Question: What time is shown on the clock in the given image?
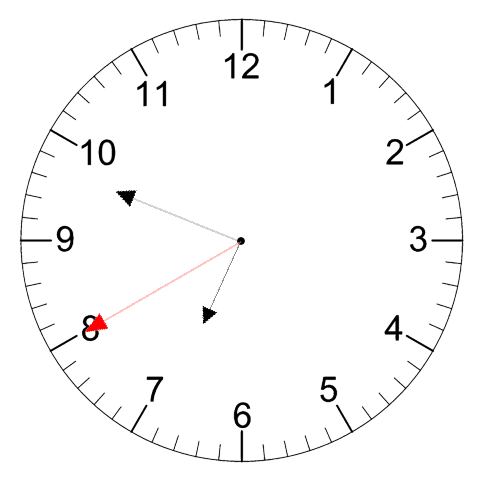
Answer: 06:48:40